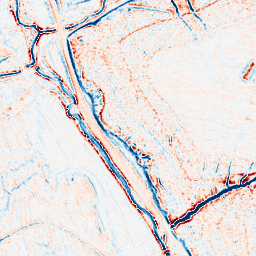
Category: edge_preserving
Decomposition family: bilateral
Decomposition parameters: d: 9
sigma_color: 50
sigma_space: 25
Upsampling method: sinc_blackman
Upsampling parameters: scale: 2
kernel_size: 8
Upsampling scale: 2